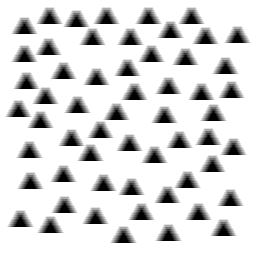
Squares: 0
Triangles: 57
Stars: 0
Total shapes: 57